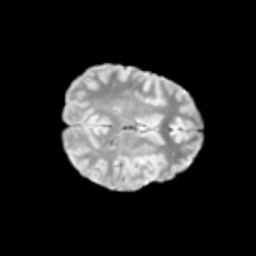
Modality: T2w
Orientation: axial
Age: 11
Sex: female
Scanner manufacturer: siemens
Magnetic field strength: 3 T
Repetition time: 3.8 s
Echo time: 0.07 s